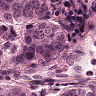
Metastatic tissue present: yes